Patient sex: M
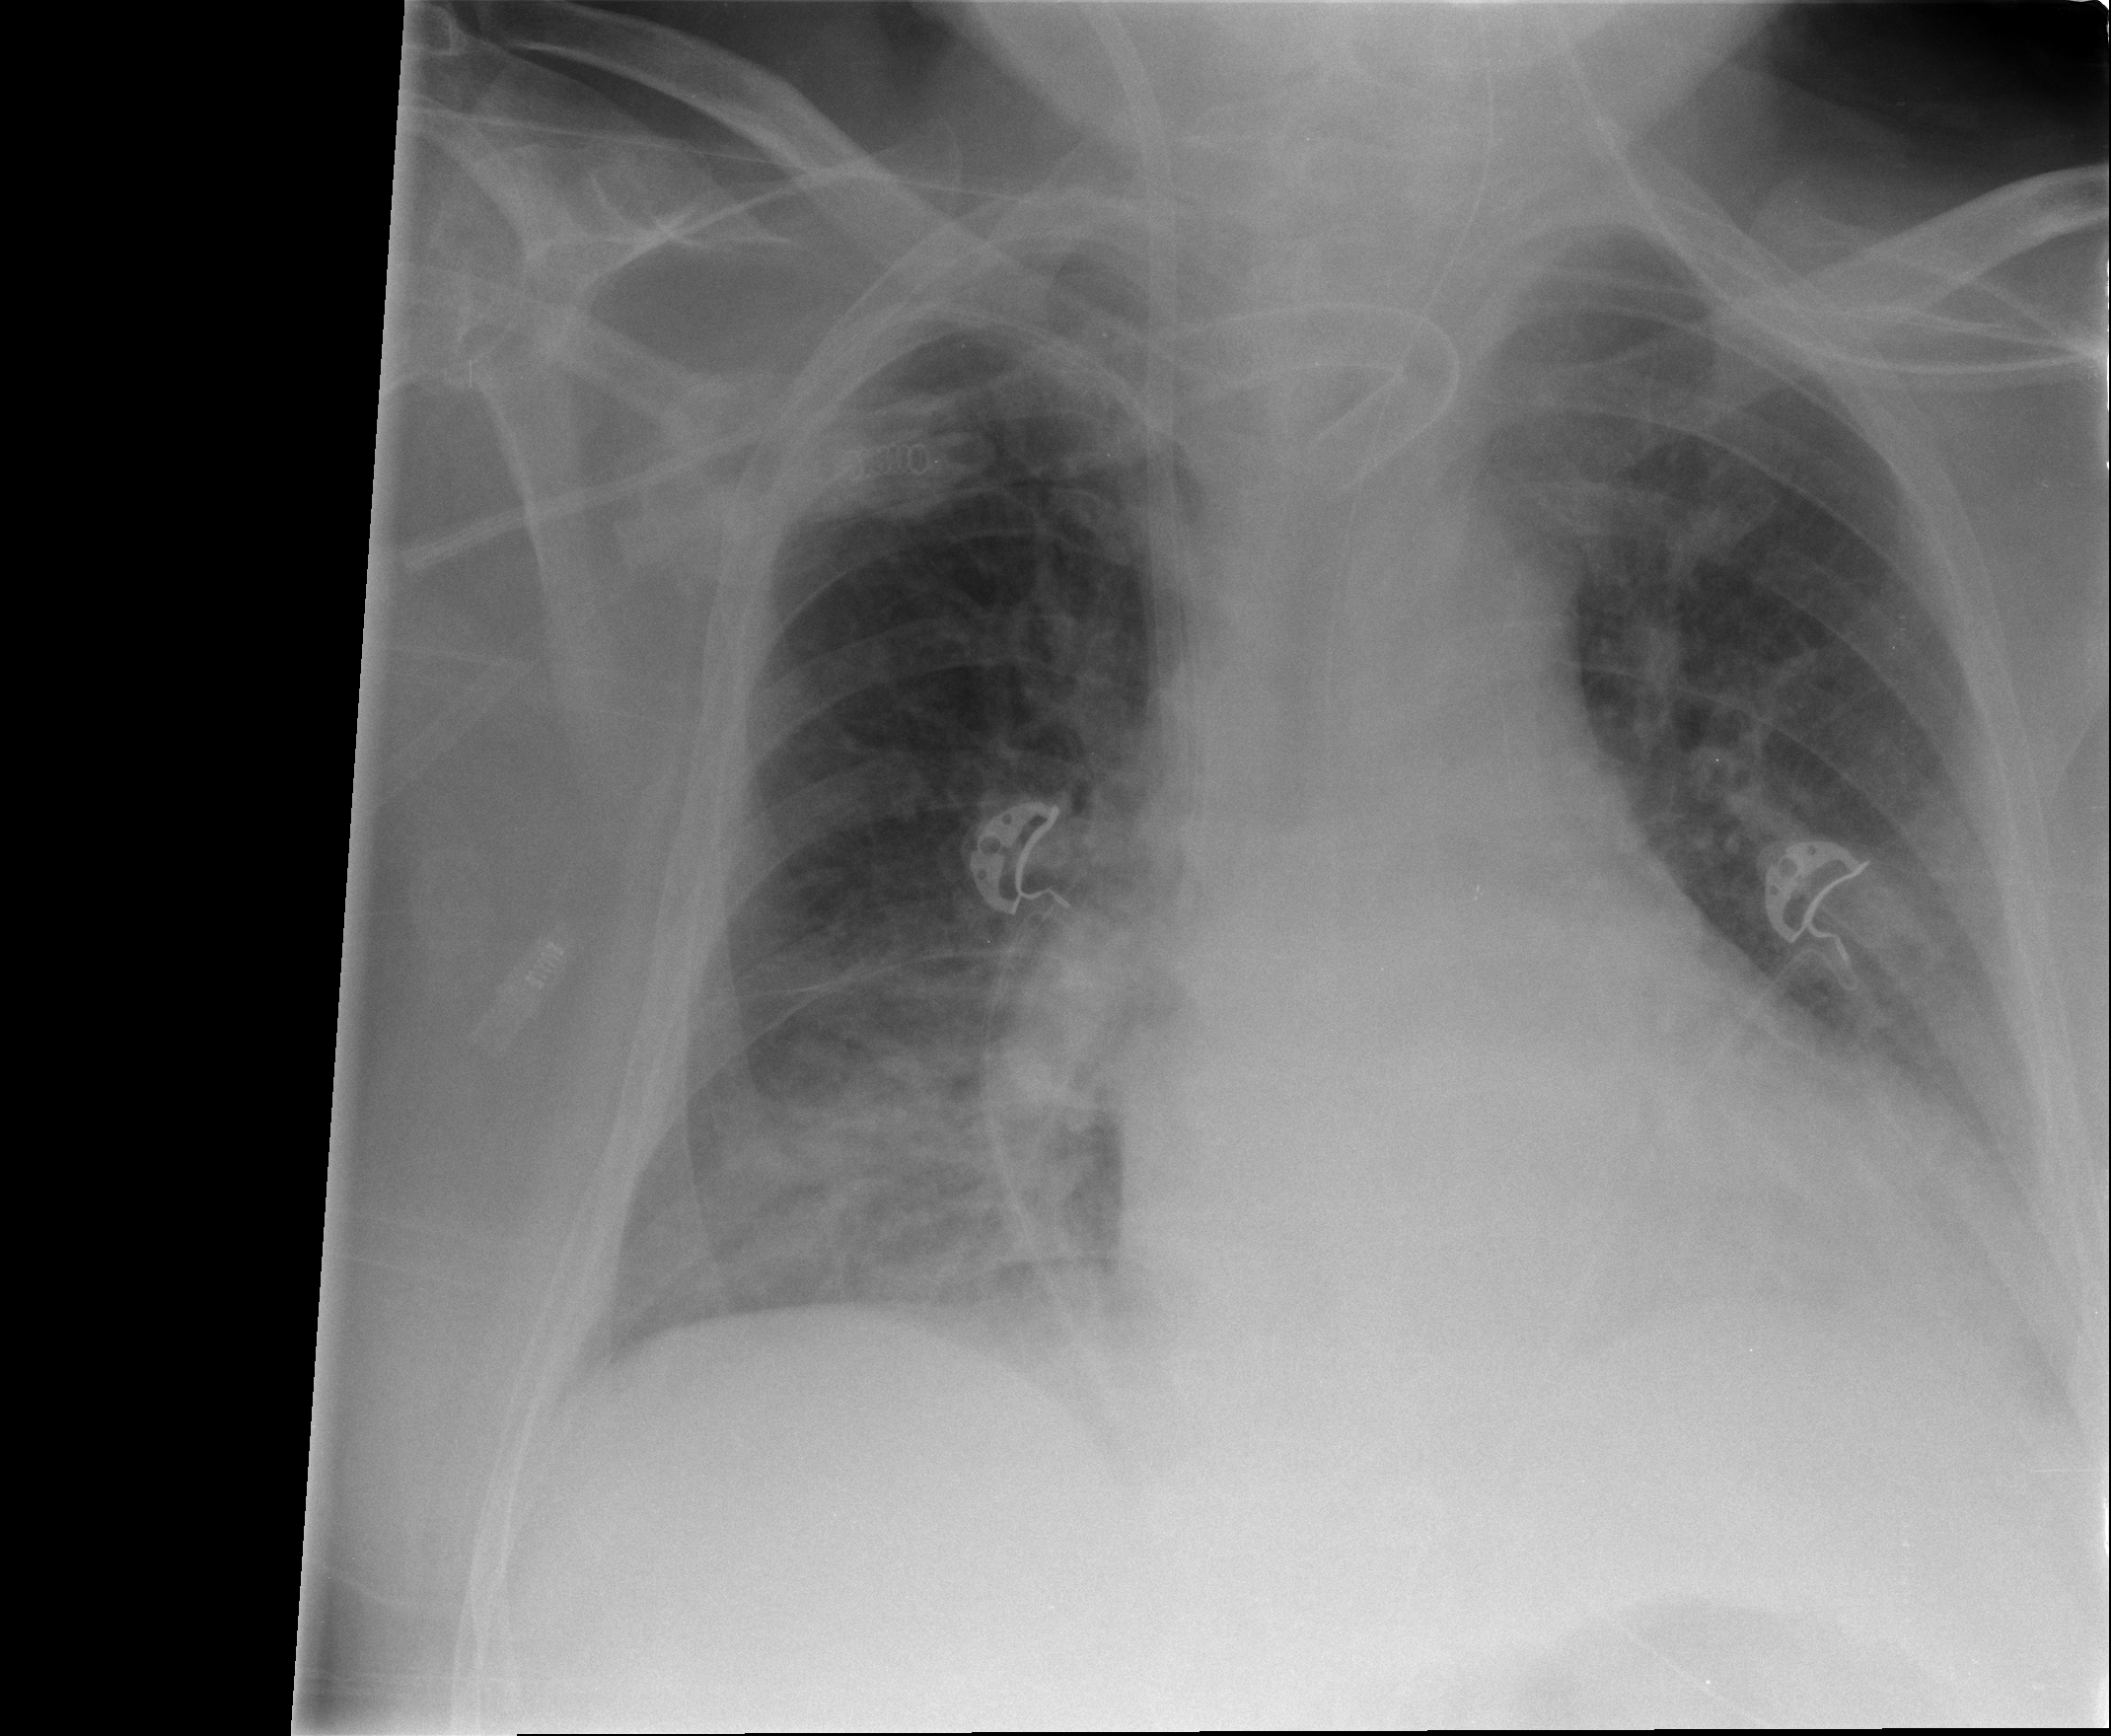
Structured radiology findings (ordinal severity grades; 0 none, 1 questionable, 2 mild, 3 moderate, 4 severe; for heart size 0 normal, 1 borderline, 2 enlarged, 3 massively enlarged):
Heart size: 0
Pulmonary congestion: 2
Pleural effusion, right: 2
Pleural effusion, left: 2
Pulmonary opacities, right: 2
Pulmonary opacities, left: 2
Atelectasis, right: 2
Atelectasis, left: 2